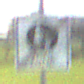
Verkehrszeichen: EndeFussgaengerzone
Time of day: MorningAfternoon
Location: Outdoor (Suburban)
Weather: PartlyCloudy
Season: NotSpecified
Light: Natural